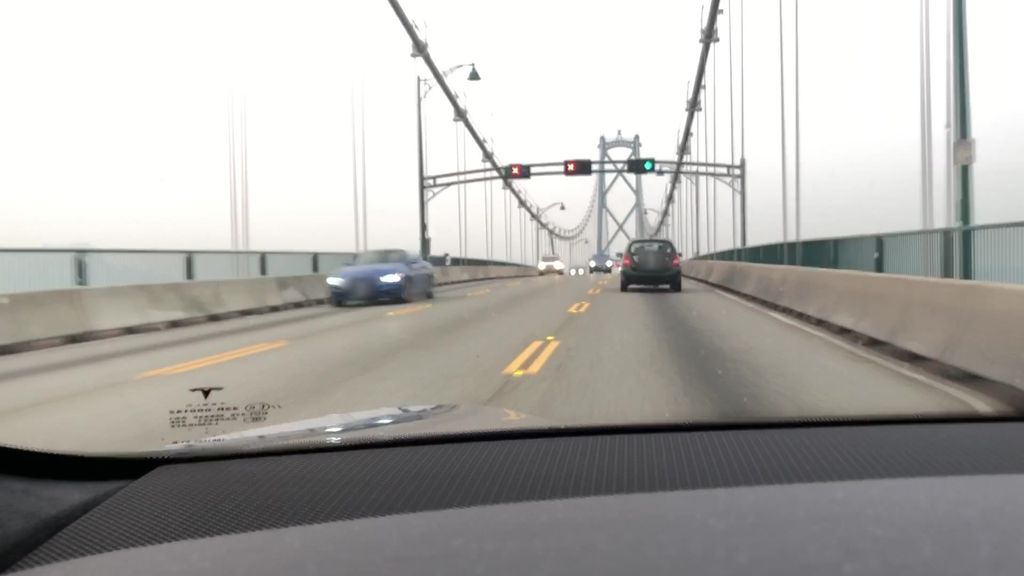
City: vancouver